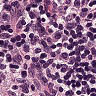
Metastatic tissue present: no